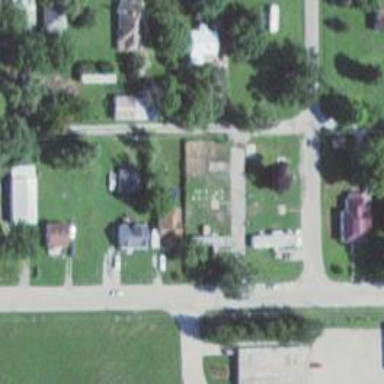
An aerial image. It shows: Residential area with trailer park.